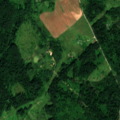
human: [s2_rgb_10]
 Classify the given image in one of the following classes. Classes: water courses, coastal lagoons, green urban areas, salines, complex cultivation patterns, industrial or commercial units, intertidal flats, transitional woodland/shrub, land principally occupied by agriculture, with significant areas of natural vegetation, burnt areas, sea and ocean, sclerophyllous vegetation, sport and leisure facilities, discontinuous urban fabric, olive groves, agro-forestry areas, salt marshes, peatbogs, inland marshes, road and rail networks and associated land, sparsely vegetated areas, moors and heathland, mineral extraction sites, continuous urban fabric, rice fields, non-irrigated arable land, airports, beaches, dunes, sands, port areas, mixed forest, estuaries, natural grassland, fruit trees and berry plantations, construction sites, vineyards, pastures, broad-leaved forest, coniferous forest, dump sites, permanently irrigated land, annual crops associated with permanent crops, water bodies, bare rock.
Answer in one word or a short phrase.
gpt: complex cultivation patterns, land principally occupied by agriculture, with significant areas of natural vegetation, mixed forest, transitional woodland/shrub